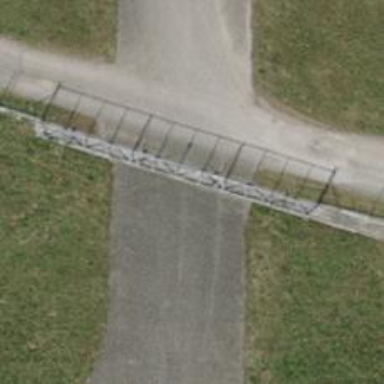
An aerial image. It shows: Gate.